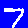
Digit: 7